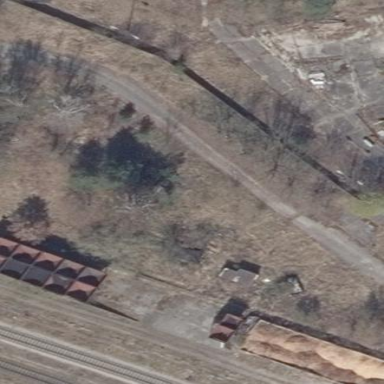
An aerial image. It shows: Brownfield site.